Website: apple
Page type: billing-address
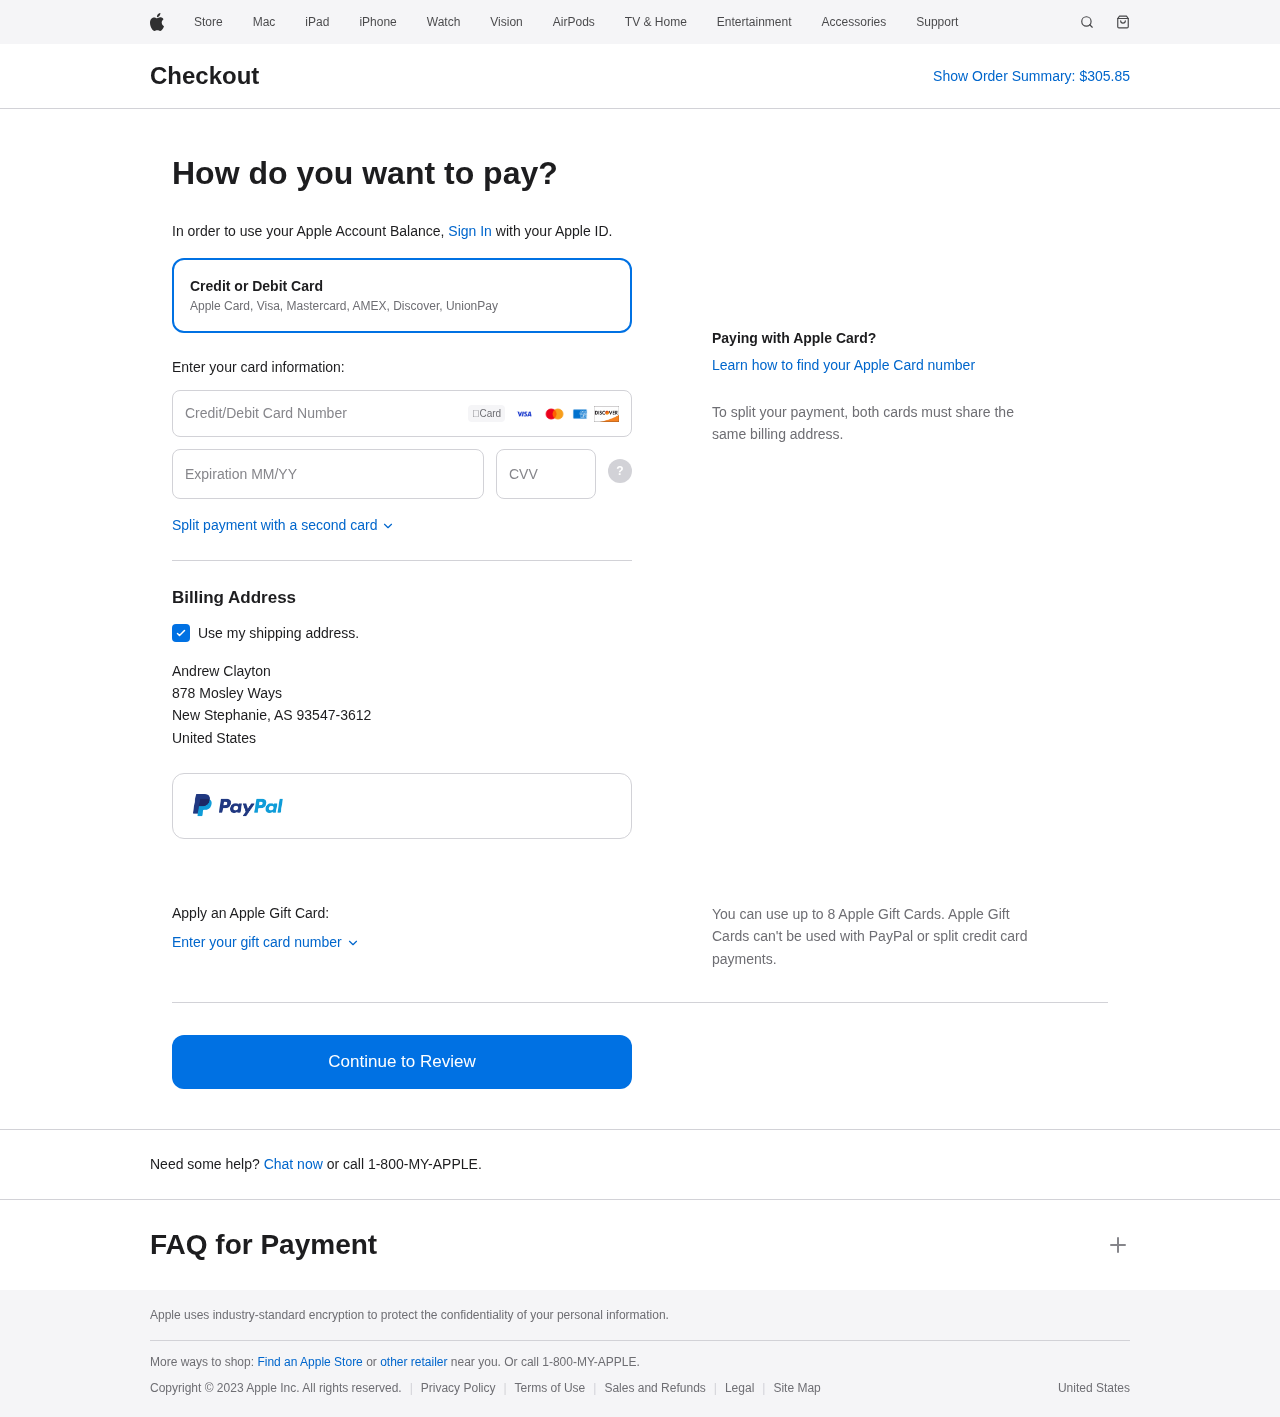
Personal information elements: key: PII_CARD_CVV
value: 706
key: PII_CARD_EXPIRY
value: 02/26
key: PII_CARD_NUMBER
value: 4309 8732 0061 9781
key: PII_CITY
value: New Stephanie
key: PII_COUNTRY
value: United States
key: PII_FULLNAME
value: Andrew Clayton
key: PII_POSTCODE_FULL
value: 93547-3612
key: PII_STATE_ABBR
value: AS
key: PII_STREET
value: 878 Mosley Ways
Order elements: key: ORDER_TOTAL
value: $305.85